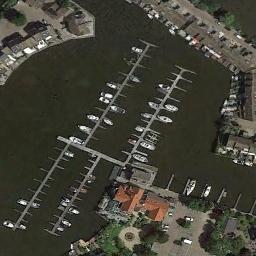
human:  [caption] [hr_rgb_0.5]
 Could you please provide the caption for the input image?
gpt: Numerous buildings are near the harbor .

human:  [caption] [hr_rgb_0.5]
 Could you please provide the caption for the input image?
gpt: There are some ships moored on the sea side of the harbor surrounded by buildings and parking lots, And many empty spaces remain .

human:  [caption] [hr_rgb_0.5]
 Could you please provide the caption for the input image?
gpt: The harbor with some neatly docked boats is surrounded by some buildings .

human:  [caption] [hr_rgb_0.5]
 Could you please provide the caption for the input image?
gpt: A few white boats stopped on the harbor .

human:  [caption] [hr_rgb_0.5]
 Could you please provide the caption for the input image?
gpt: There are some ships and some buildings at the harbor .